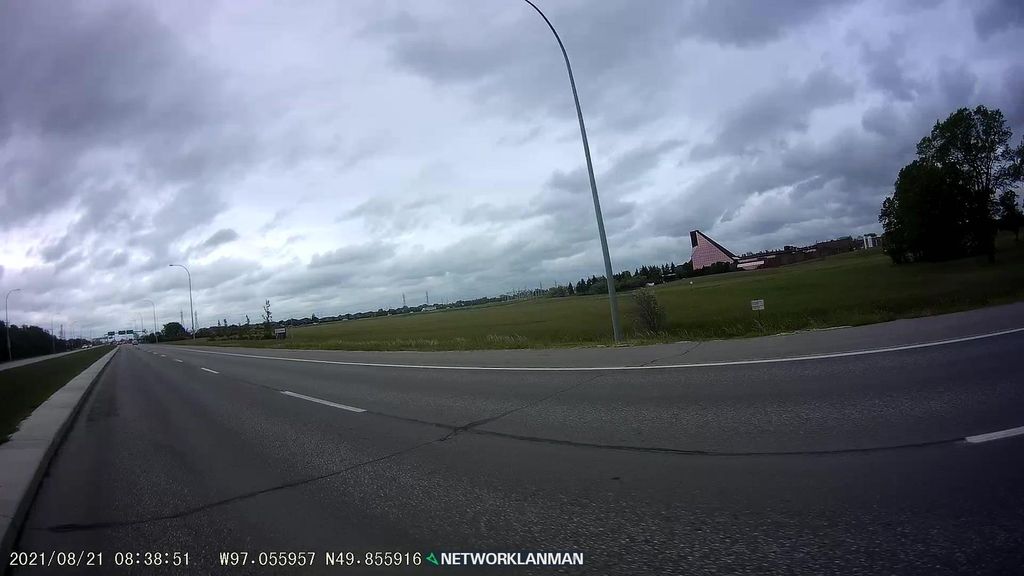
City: winnipeg